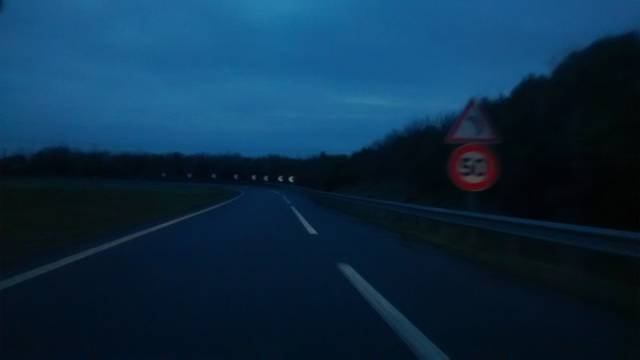
Region: France
Coordinates: 48.145, -1.699